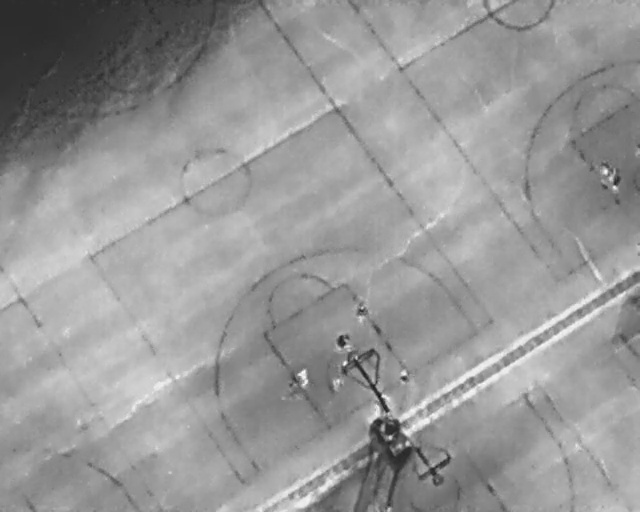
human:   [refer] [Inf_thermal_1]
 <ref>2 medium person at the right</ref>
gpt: <box>[[92, 31, 95, 34, 2], [94, 33, 98, 36, 2]]</box>

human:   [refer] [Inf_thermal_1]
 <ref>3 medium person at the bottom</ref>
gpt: <box>[[61, 72, 64, 74, 2], [52, 70, 55, 72, 2], [51, 73, 53, 76, 24]]</box>

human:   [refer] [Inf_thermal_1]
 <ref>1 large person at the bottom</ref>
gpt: <box>[[45, 72, 48, 75, 31]]</box>